Question: I have square matrix with specific number of rows and columns, I am able to draw a square with rows and columns input, but not sure how to draw circle outside it.
I tried with the following formula, but I am not able to draw circle.
'''
diameter = sqrt(2) * sideOfSquare
'''
'''
var myTableDiv = document.getElementById("container");
var table = document.createElement('table');
table.border = '1';
var tableBody = document.createElement('tbody');
table.appendChild(tableBody);
for (var i = 0; i < 5; i++) {
var tr = document.createElement('tr');
tableBody.appendChild(tr);
for (var j = 0; j < 5; j++) {
var td = document.createElement('td');
td.width = '15px';
td.height = '15px';
td.appendChild(document.createTextNode(""));//put value inside box
tr.appendChild(td);
}
}
myTableDiv.appendChild(table);
'''
'''
<div id="container">
</div>
'''

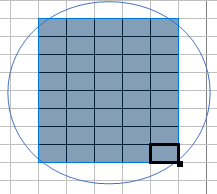
Answer: What you need to do is basically a circle that always there and when you want to display it you just make the border black instead of transparent,
and set the diameter to the
once you call the function drawCircle(), you will see the circle
'''
function drawCircle(){
var circle = document.getElementById('circle');
var height = Math.sqrt((myTableDiv.offsetHeight**2)*2);
var width = Math.sqrt((myTableDiv.offsetWidth**2)*2);
circle.style.height = '${height}px';
circle.style.width = '${width}px';
circle.style.borderColor = 'black';
}
'''
'''
<div id="circle">
<div id="container">
</div>
</div>
<style>
#circle{
display: grid;
width: max-content;
place-items: center;
border: 1px solid transparent;
border-radius: 50%;
}
</style>
'''